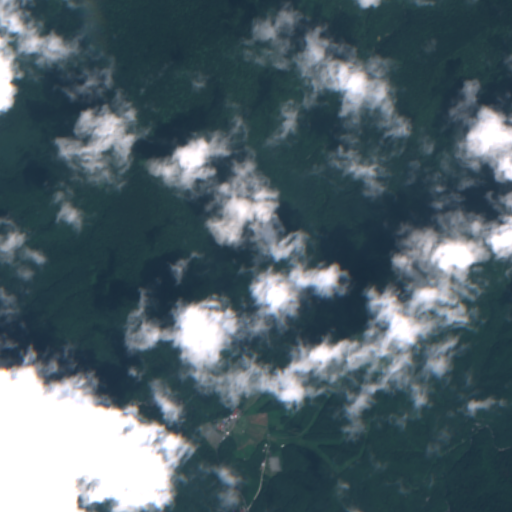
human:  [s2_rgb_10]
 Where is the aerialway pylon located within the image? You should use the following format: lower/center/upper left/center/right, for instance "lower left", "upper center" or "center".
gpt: The aerialway pylon is located in the lower right of the image.
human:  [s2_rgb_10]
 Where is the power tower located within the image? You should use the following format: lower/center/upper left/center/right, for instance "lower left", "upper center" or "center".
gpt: The power tower is located in the lower right of the image.
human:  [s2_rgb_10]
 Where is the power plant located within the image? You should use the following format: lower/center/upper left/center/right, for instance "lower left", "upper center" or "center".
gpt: There is no power plant in the image.